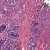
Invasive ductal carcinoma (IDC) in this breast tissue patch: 0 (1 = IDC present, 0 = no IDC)